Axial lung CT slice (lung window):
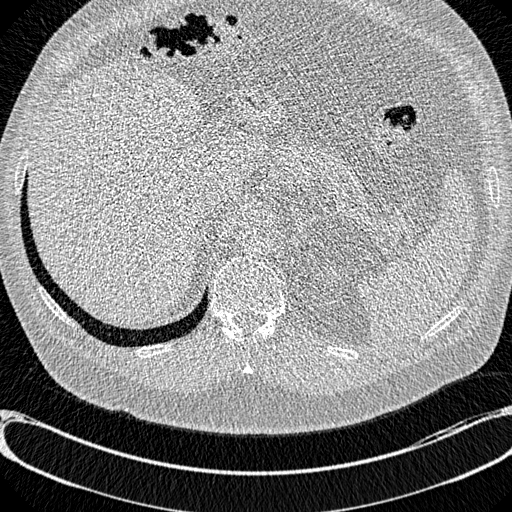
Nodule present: no